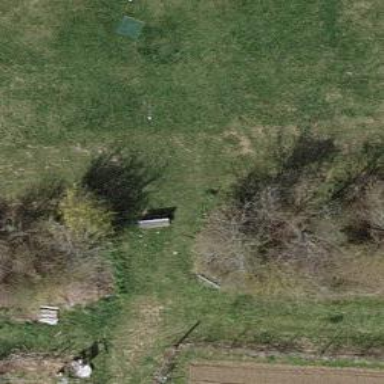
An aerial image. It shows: Brown bench in the vicinity.